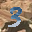
Label: 3